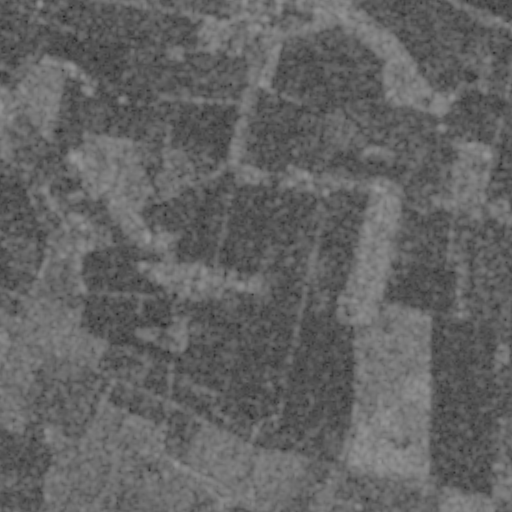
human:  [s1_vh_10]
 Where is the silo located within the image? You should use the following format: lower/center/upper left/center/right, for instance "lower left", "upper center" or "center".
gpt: The silo is located in the upper left of the image.
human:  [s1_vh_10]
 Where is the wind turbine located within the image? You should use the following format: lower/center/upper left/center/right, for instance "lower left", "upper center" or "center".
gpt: The wind turbine is located in the lower center of the image.
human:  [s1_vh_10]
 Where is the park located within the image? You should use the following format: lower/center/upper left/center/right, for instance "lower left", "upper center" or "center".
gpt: There is no park in the image.

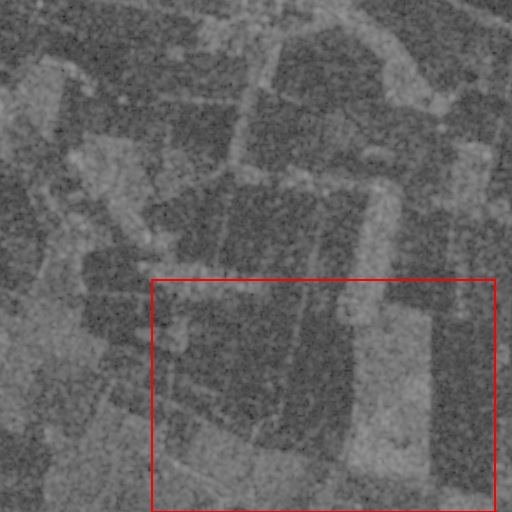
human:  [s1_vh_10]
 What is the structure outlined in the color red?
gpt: The structure outlined in red is a crop field.
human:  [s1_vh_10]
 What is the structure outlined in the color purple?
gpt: There is no purple outline.